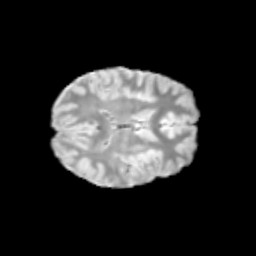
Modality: T2w
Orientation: axial
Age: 11
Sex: female
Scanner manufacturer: siemens
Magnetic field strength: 3 T
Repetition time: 3.8 s
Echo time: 0.07 s